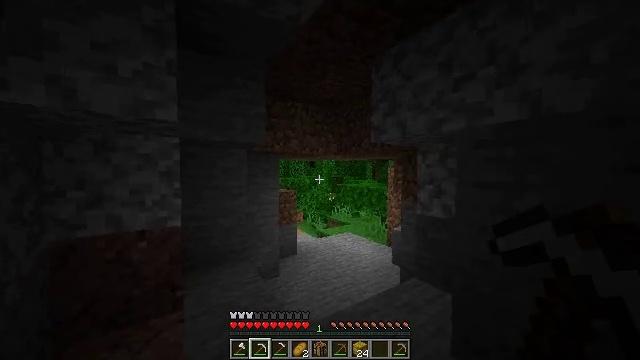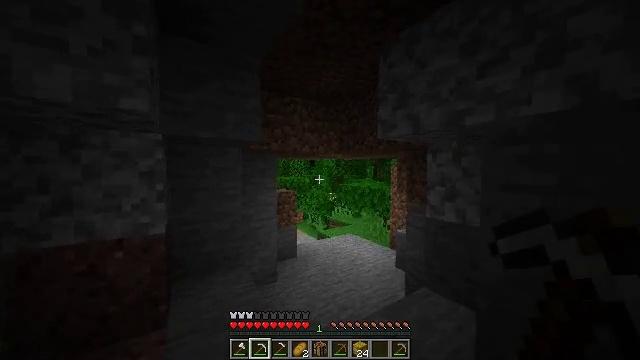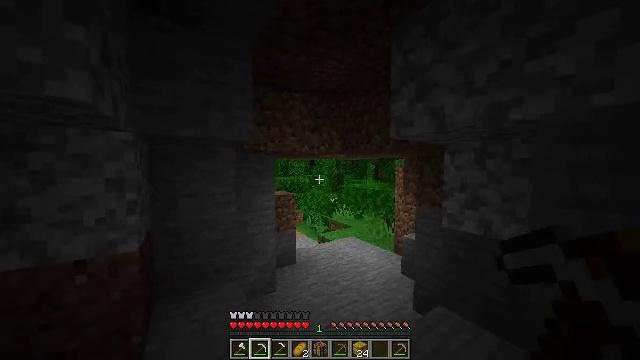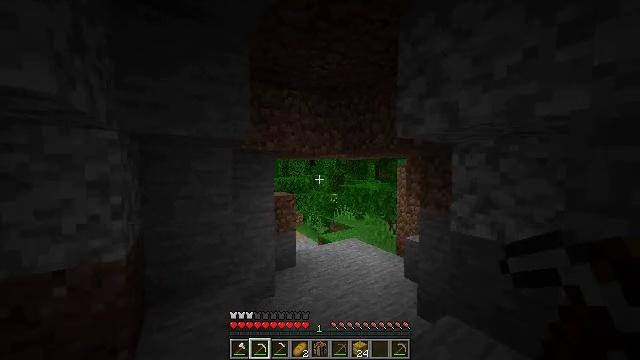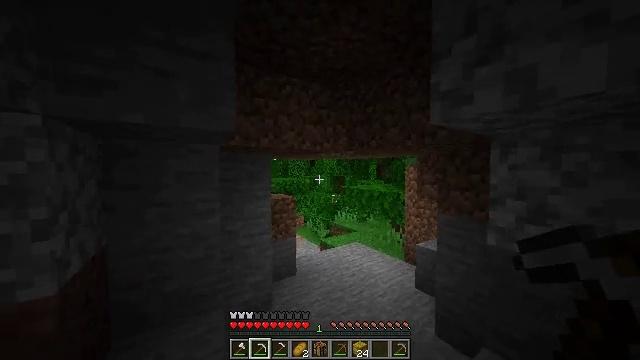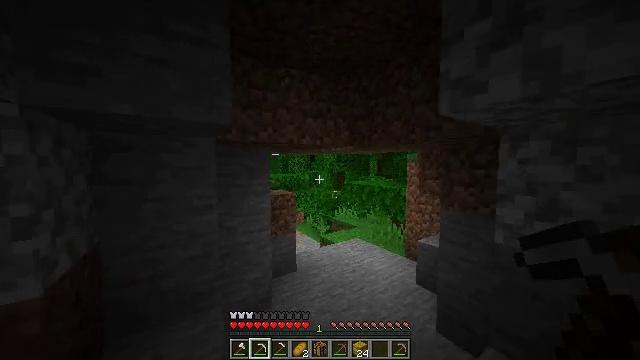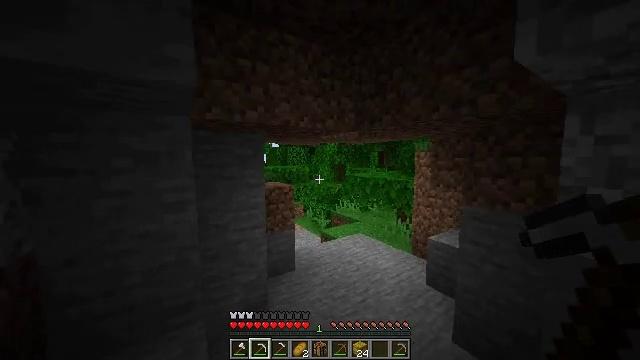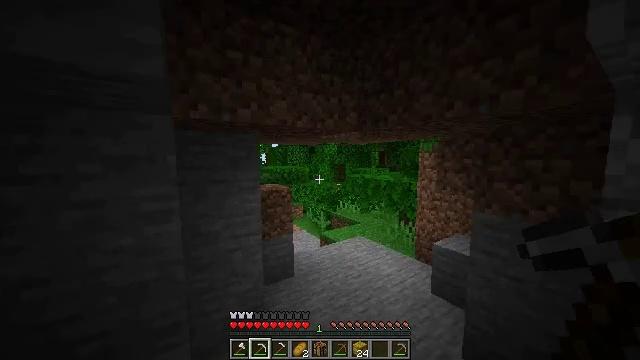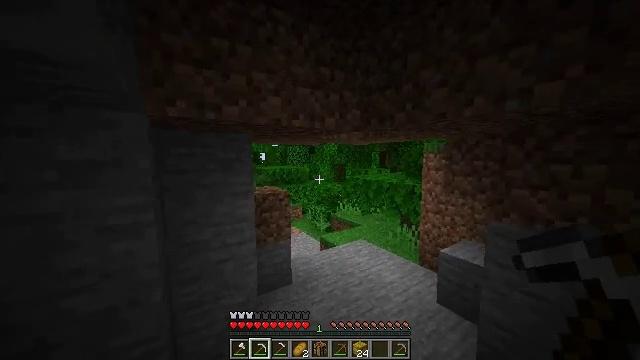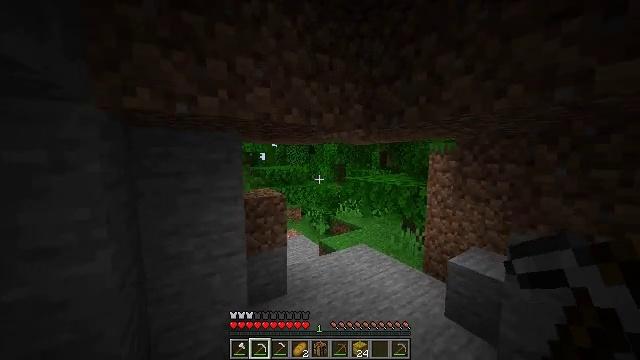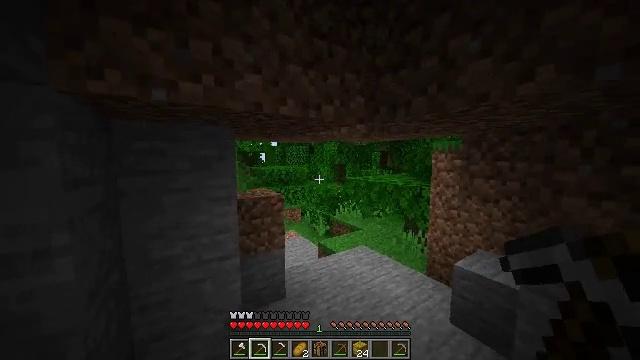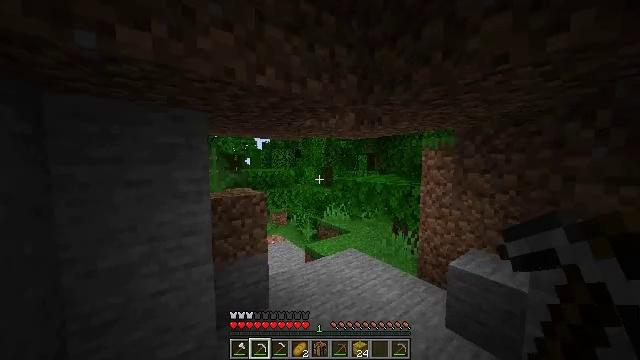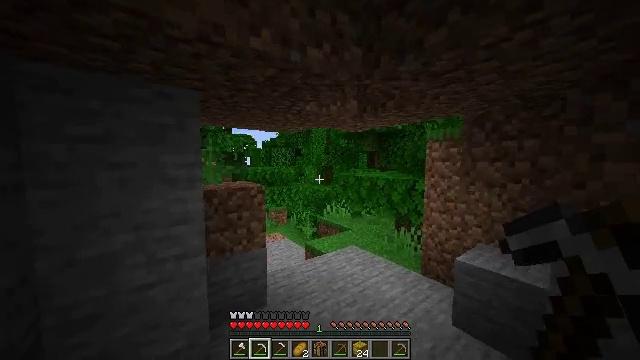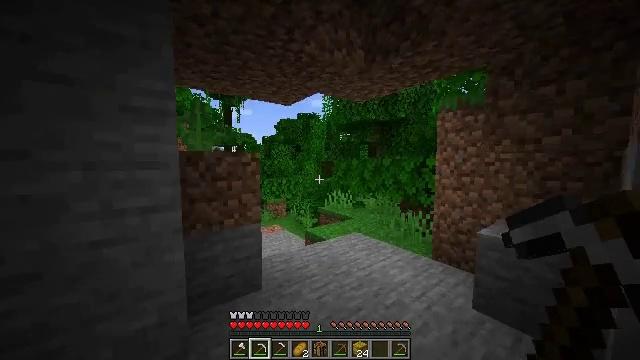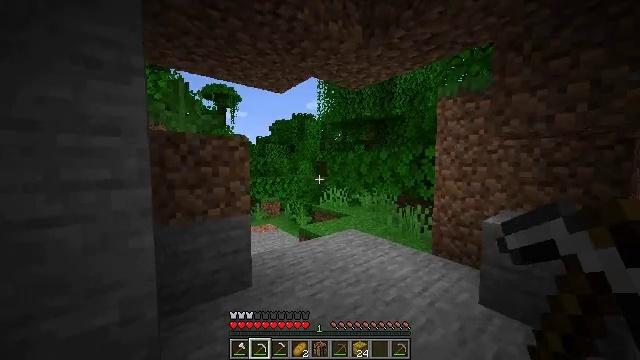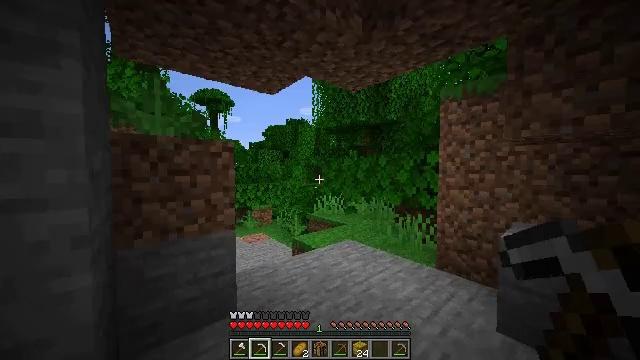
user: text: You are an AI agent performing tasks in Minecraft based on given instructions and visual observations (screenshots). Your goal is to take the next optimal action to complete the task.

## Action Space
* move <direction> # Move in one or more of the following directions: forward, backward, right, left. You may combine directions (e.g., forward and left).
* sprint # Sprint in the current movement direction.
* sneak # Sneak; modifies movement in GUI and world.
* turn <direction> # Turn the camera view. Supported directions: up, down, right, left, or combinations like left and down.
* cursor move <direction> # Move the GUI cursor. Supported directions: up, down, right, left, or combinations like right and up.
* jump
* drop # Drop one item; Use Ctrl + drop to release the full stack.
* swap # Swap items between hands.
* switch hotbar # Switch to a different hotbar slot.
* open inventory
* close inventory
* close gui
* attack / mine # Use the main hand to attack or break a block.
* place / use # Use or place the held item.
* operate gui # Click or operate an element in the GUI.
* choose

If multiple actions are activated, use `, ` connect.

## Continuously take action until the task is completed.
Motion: motion action
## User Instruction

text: Attack the ground to gather fern.
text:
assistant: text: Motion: move forward
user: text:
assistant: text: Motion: move forward
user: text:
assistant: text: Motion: move forward
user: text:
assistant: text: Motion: move forward
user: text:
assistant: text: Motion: move forward, turn down
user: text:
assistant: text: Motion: move forward, turn down
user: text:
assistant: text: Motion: move forward
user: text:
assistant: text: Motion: move forward
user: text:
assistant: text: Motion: move forward
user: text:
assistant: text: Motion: move forward
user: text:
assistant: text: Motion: move forward, turn right and up
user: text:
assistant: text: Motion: move forward
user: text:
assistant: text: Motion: move forward
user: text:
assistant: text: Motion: move forward, turn right
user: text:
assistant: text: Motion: move forward, turn right and up
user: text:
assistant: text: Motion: move forward
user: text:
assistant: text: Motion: move forward
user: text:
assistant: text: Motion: move forward, sprint
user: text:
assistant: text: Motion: move forward, sprint
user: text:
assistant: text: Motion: move forward, sprint
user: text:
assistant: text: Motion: move forward, sprint, turn left and down
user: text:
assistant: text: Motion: move forward, sprint, turn left and down
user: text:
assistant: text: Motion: move forward, sprint, turn left and down
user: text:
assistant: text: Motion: move forward, sprint, turn down
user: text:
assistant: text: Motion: move forward, sprint
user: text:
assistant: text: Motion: move forward, sprint, turn down
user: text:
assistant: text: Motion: move forward, sprint, turn down, jump
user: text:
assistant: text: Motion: move forward, sprint, jump
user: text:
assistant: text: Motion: move forward, sprint, jump
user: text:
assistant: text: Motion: move forward, sprint, jump